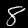
Digit: 8